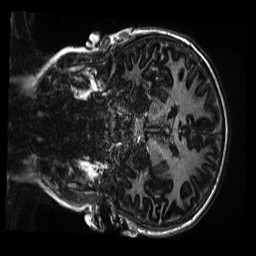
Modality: MP2RAGE
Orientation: coronal
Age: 10
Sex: male
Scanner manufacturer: siemens
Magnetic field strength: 3 T
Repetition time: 4 s
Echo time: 0.00303 s